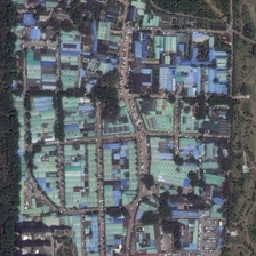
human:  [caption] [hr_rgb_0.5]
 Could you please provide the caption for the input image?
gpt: In addition to a road and two rows of trees, there is a factory with a blue-green roof.

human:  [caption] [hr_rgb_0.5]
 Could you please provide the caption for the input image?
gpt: it is a dense industrial area where roofs are mostly green and blue with a bustling curved road passes by .

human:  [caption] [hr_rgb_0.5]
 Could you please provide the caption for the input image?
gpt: the cyan plants are in a rectangle industrial .

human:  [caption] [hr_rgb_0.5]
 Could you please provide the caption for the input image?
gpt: Besides the road and two lines, there is a factory with blue and green roofs.

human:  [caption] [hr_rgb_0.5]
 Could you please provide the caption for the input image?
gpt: Besides a road and two tree lines is a factory with blu e and green roofs.